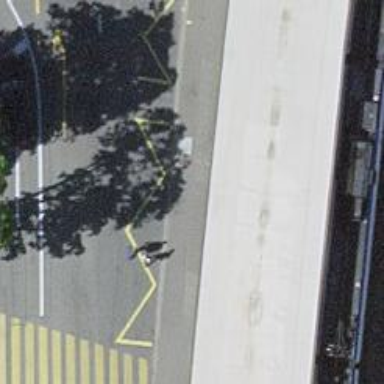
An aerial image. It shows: Bus stop with platform for public transport.